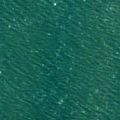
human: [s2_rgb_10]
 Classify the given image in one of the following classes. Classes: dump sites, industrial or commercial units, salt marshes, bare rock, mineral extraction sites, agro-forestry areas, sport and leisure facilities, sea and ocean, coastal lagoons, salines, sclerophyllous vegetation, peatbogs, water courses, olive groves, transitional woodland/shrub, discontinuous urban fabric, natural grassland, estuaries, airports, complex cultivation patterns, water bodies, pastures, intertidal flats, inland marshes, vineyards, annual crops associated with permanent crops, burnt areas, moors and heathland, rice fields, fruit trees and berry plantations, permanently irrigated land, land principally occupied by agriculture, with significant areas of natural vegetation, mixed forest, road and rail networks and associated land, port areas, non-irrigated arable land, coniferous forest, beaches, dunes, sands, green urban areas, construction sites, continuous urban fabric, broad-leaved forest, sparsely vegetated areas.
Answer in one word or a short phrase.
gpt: sea and ocean